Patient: sex F, age 77
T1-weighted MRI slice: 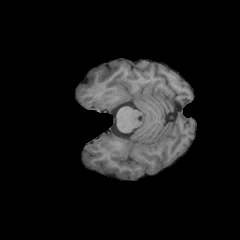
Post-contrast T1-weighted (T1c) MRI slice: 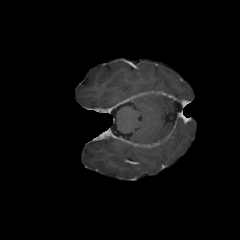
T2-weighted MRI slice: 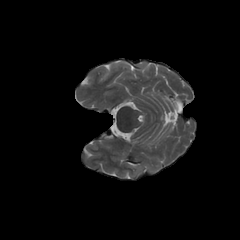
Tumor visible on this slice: no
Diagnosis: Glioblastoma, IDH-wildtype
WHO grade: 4